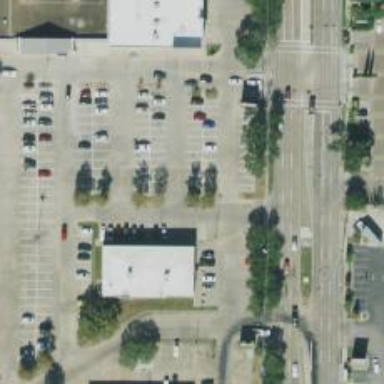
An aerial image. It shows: Parking space is available.